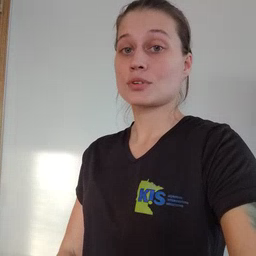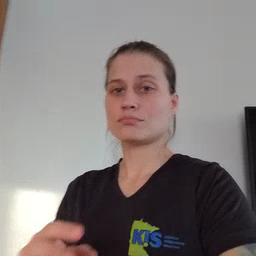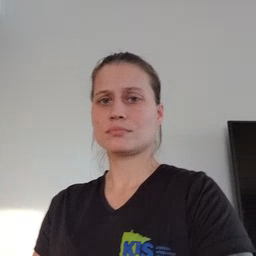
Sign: helicopter